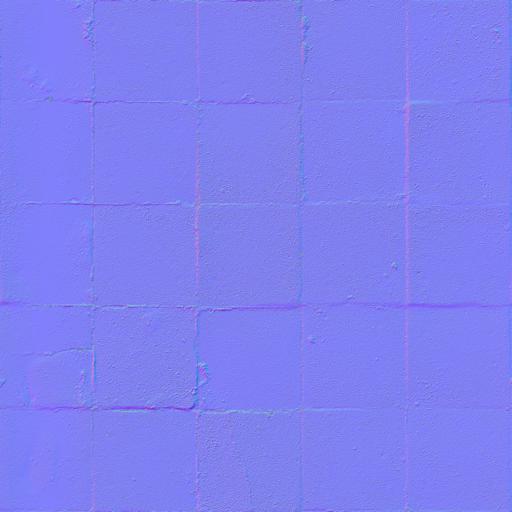
dirt dirty gray paving stones square